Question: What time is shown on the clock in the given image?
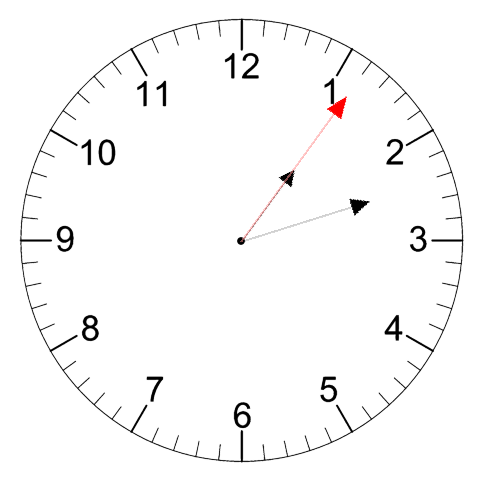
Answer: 01:12:06